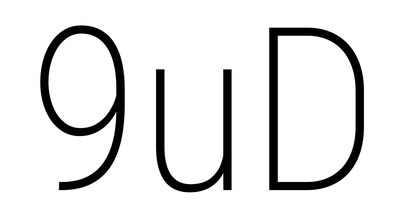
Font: Roboto_Condensed_ExtraLight